Question: I try to make an AJAX request from and SVG that contains 'data-html', I used the <URL>,
The request works if i call it outside the SVG, but doesent work if it is inside the SVG (inide the 'data-html'), the test, is just a simple:
'''
$("#mini").click(function(){
$.get("/", function(data, status){
alert("Data: " + data + "
Status: " + status);
});
});
'''
If '#mini' is outside the SVG, I get the response, but not when it is inside.
Here is the fiddle: <URL>
The area to test is:
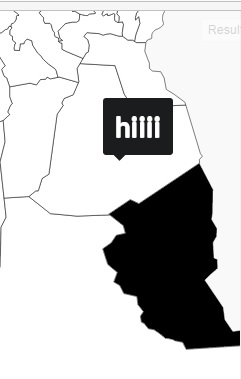
Answer: 'data-html="<h1 id='mini'>hiiii</h1>"' is just data. That is, a string. You can't select it as part of the DOM, for it is not a DOM element. It's just a word, stored in a '"data-html"' attribute. You can access this string using '$("#Illizi").data('html')', but it will remain a string. It's nothing you can select and bind a click to.
In that case, you can do : 'data-target='#mini'' , and then '$("path").click(function() { $( $(this).data('target') );})' and it should select '$('#mini')'.
The SVG is a picture. It's not a container. Wrap a div around, that will contain both the SVG and #mini.